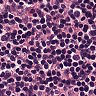
Metastatic tissue present: no